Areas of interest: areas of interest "Transportation stations"
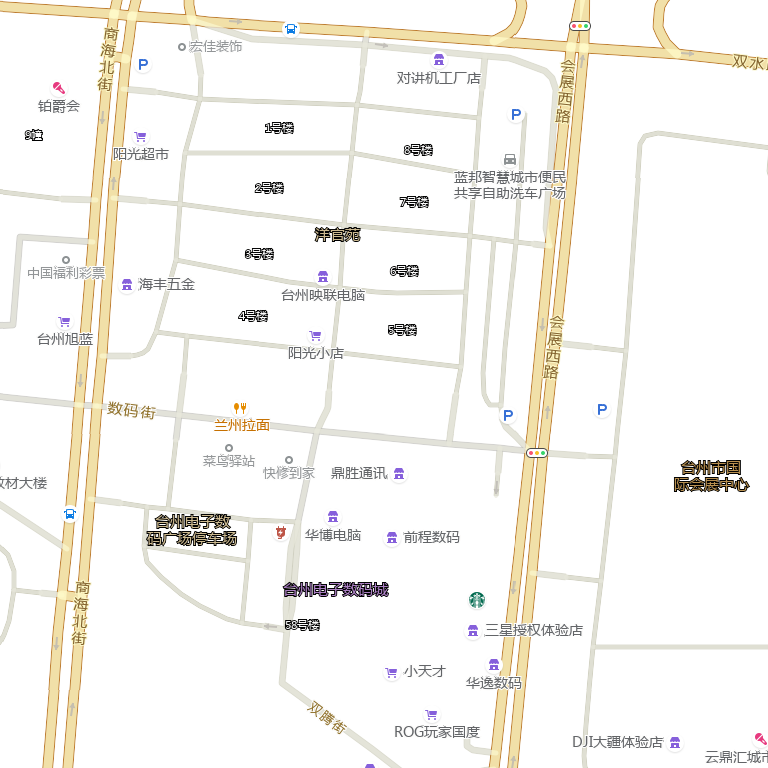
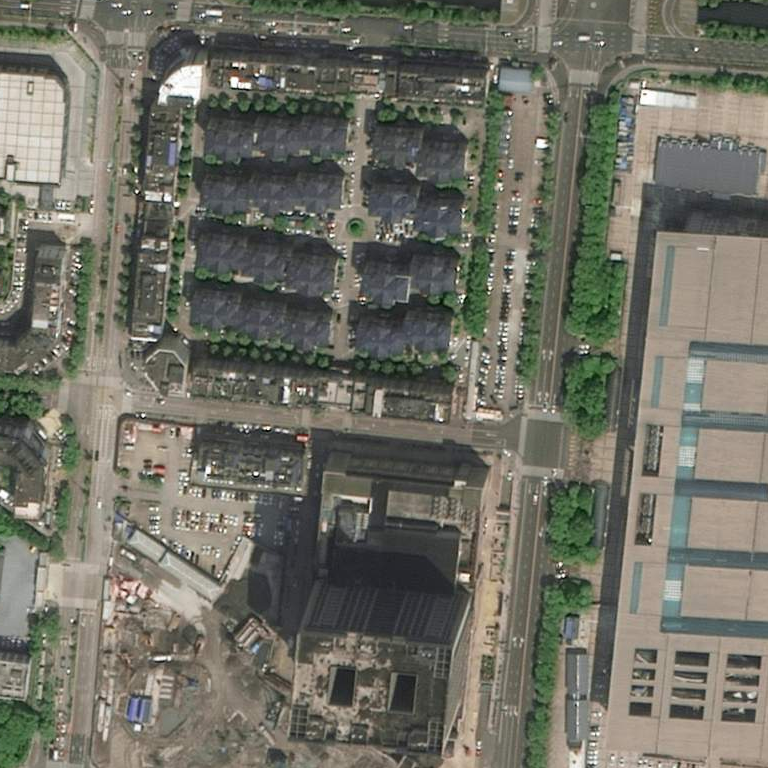